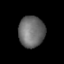
Tissue: lung
Cell type: Epithelial cells
Senescence score: 0.2281
Nuclear area (px): 794
Mean DAPI intensity: 107.884